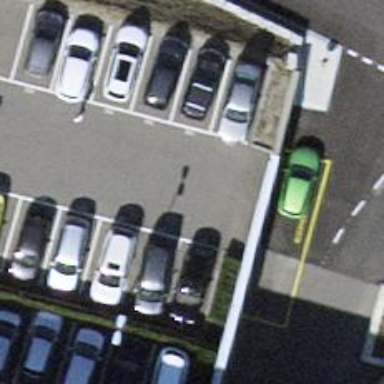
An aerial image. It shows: Road serving as parking aisle.